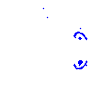
Particle: electron